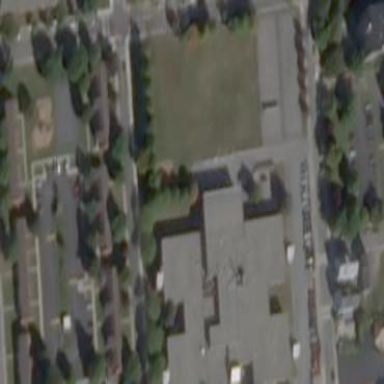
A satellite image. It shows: School building.